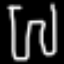
Label: pants